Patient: sex M, age 65
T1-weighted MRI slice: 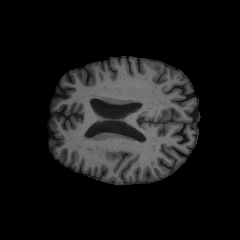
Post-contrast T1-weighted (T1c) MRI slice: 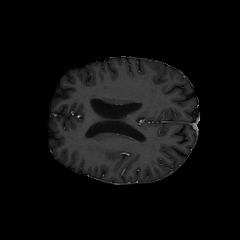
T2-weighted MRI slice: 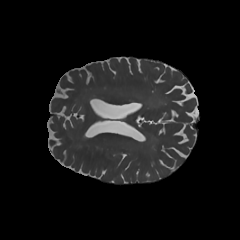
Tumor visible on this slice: no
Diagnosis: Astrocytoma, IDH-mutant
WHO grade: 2